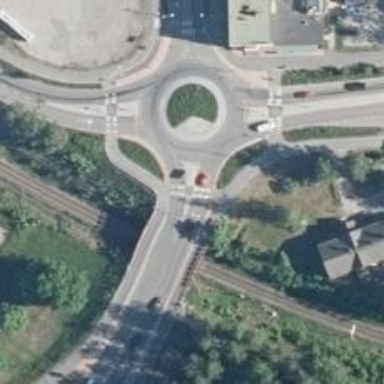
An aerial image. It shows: Cycleway.